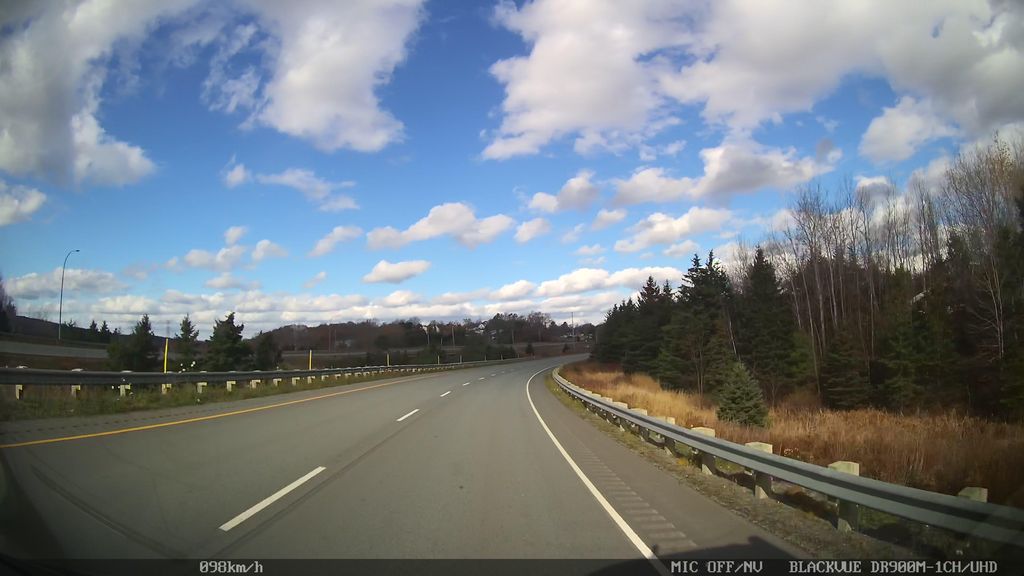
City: halifax